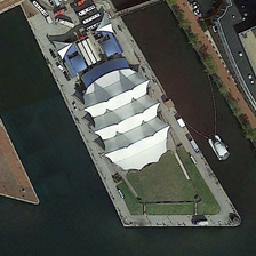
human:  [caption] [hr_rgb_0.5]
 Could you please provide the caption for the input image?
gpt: A silver oval building beside a river. There are boats in the river.

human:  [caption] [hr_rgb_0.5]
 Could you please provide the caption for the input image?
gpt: Next to the silver oval building is a river with a boat on it.

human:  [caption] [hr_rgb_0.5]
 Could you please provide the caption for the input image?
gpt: There is a river beside the silver oval building. There is a boat on the river.

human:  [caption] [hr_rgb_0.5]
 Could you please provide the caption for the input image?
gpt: Beside a silver oval building is a river. There is a boat on the river.

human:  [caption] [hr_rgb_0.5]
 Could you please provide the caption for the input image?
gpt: A silver oval building beside a river. There are boats in the river.